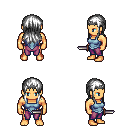
a pixel art fantasy rpg character, male body template, human, tanned skin, blue vest, magenta pants, white unkempt hairstyle, iron tiara, dagger, four views (front, back, left, right), 2x2 character sprite sheet, small pixel art, hard edges, no anti-aliasing